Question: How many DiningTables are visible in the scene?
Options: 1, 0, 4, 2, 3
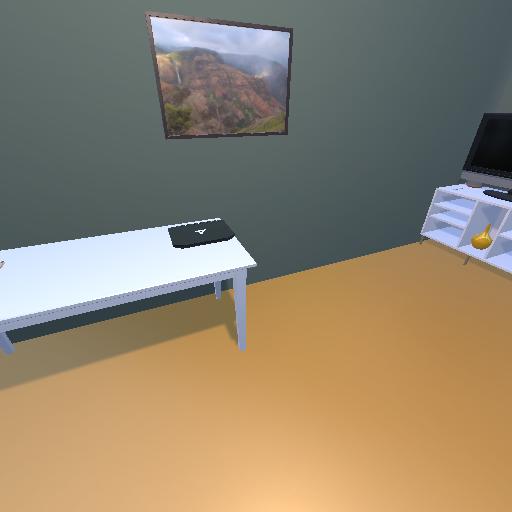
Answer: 1